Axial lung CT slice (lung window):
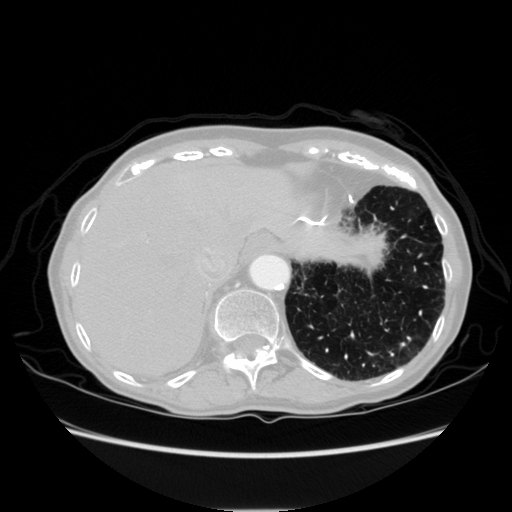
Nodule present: no